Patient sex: M
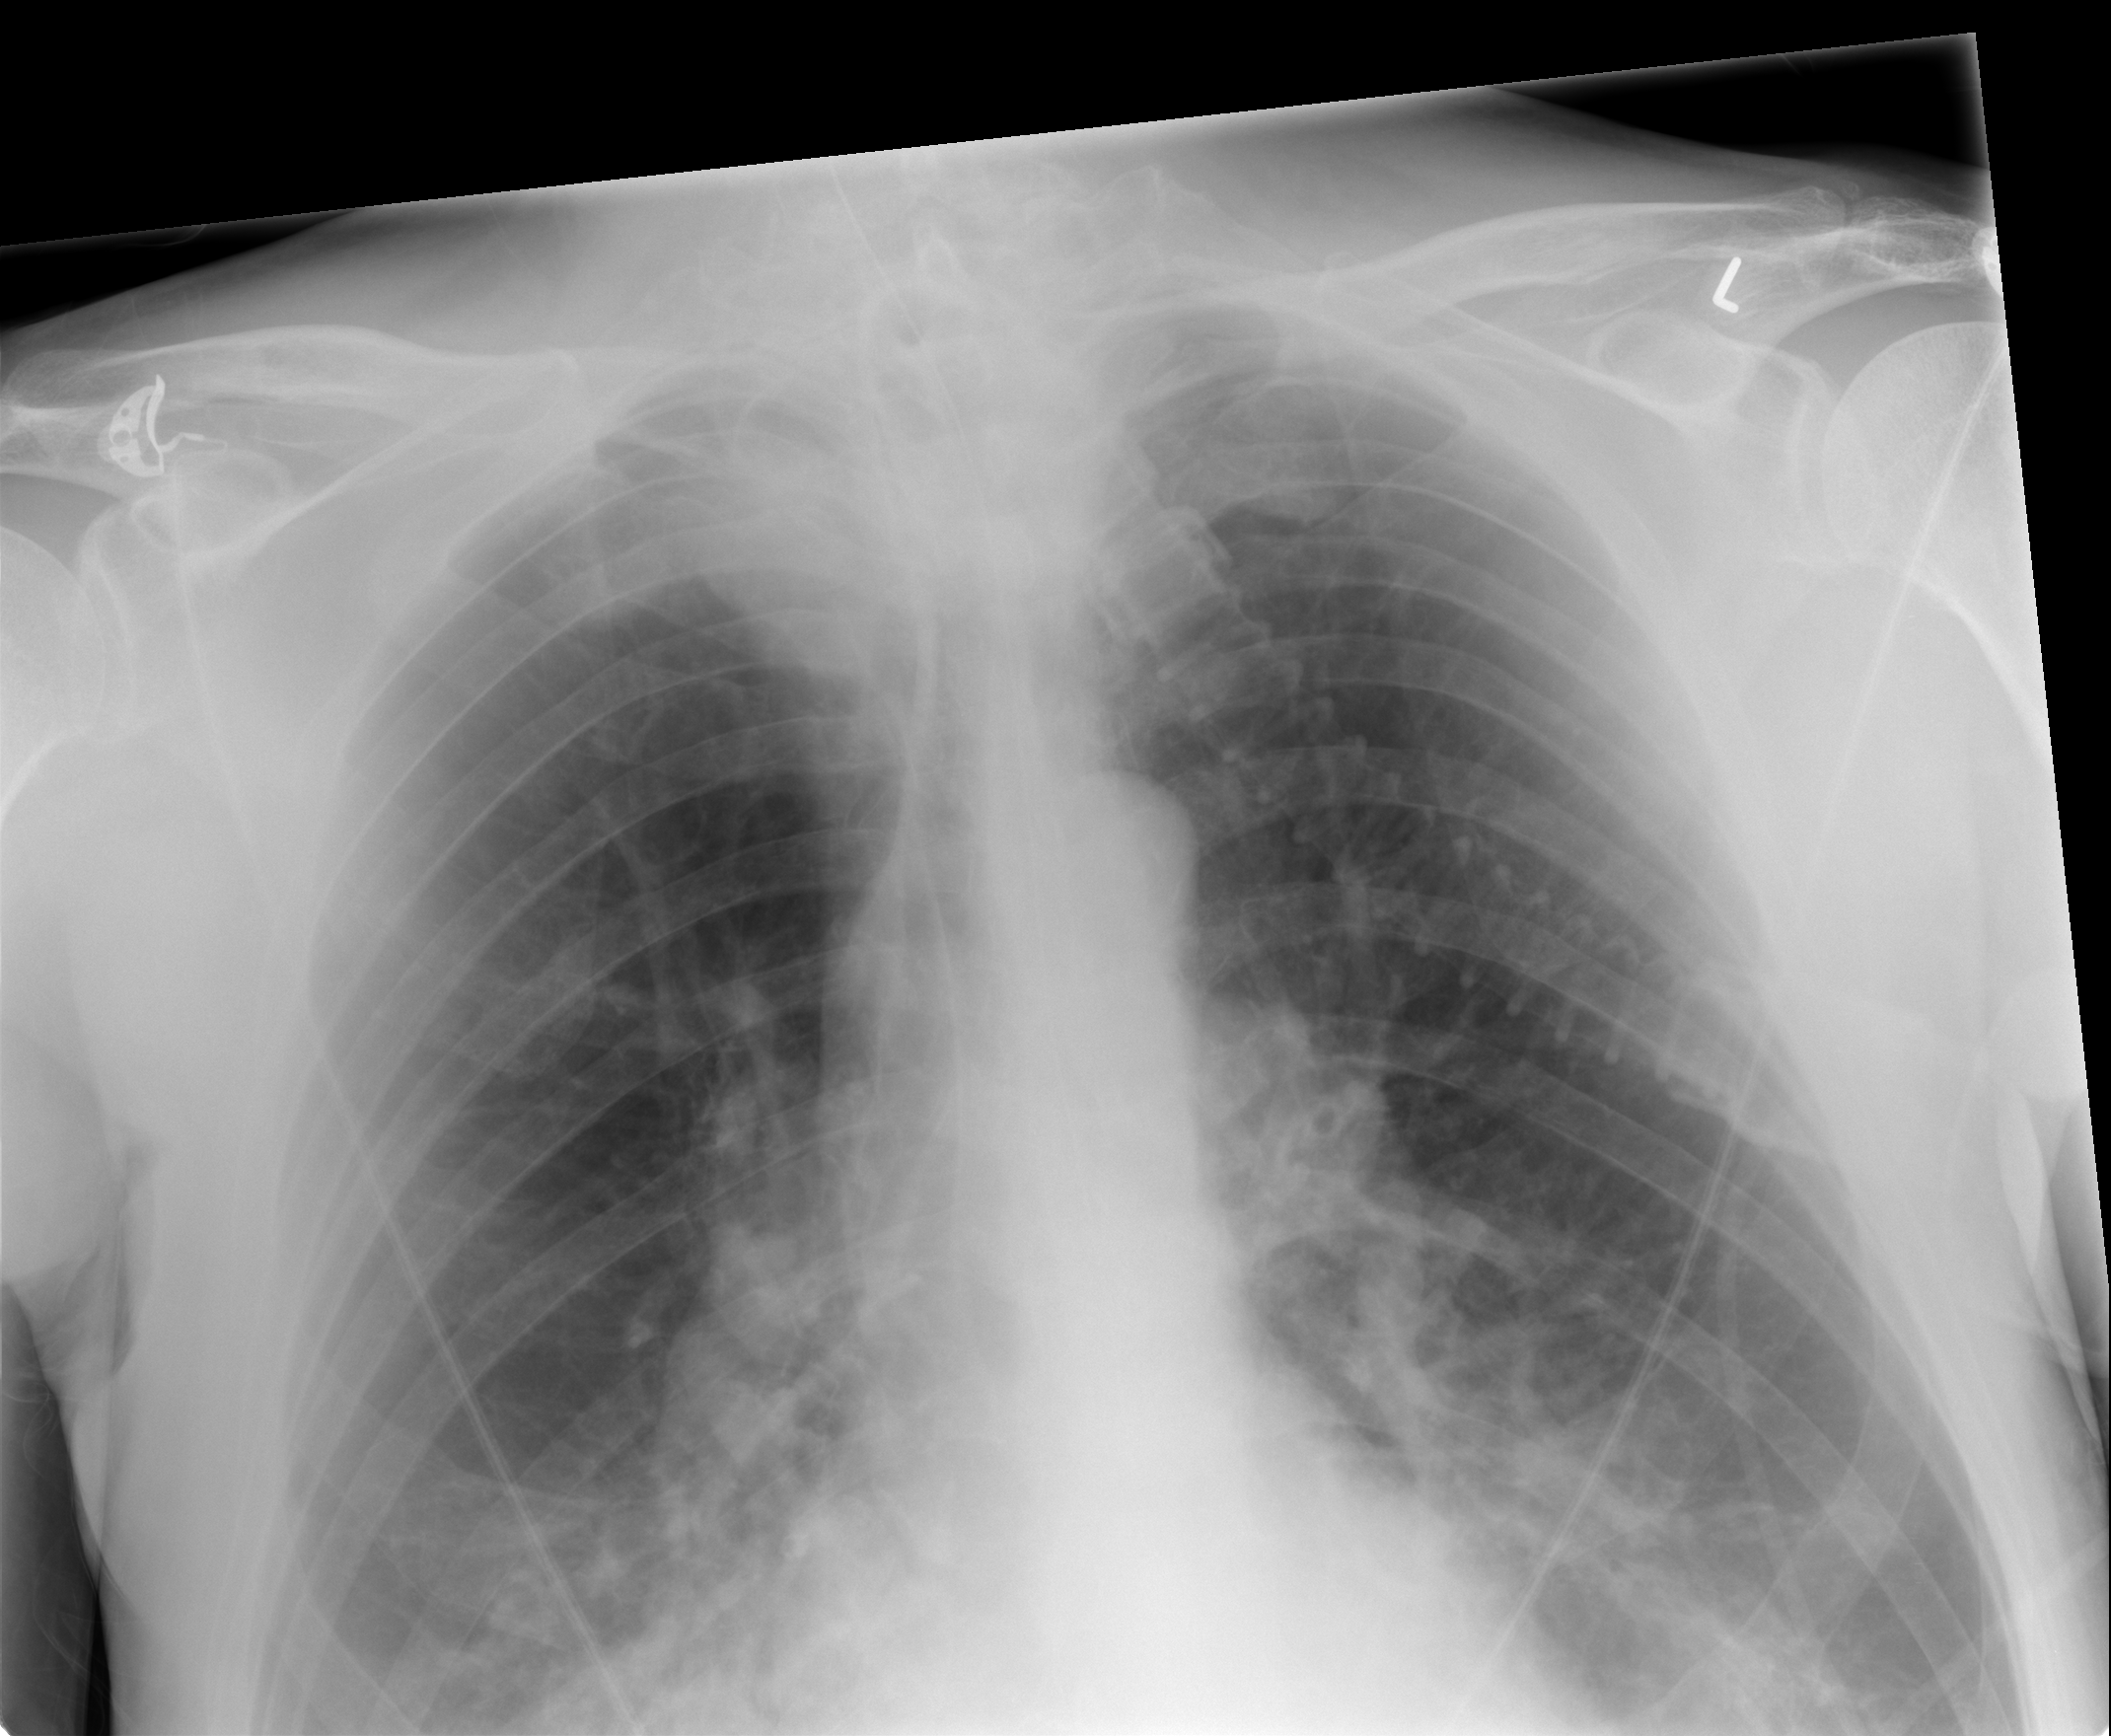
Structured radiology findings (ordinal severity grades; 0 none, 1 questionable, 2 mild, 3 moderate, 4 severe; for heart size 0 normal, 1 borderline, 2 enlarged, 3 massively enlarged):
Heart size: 0
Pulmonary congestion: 2
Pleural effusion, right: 0
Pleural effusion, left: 0
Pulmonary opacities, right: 0
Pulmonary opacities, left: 0
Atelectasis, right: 2
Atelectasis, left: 2